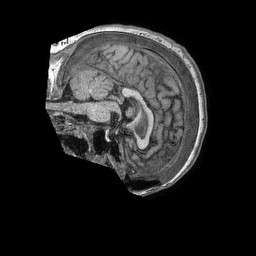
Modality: T1w
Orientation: sagittal
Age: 48
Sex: female
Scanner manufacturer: philips
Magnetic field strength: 1.5 T
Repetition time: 0.007525 s
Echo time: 0.003422 s